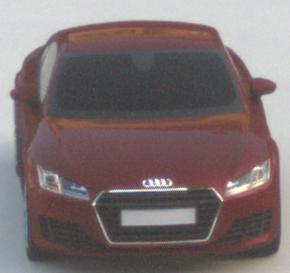
Make: Audi
Model: TT Coupé 1.8 TFSI
Detailed model: TT (8S) Coupé
Model produced from: 2015/08
Model produced until: 2018/06
Doors: 3
Color: red
Road condition: dry road
Daytime: sunrise or sunset
Contrast: low contrast